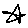
Label: star